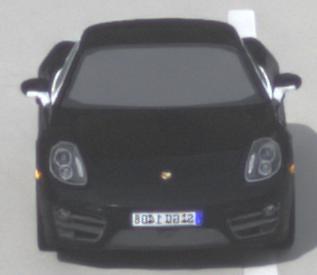
Make: Porsche
Model: Cayman
Detailed model: Cayman (981C)
Model produced from: 2013/03
Model produced until: 2014/04
Doors: 2
Color: black
Road condition: dry road
Daytime: morning or afternoon
Contrast: low contrast